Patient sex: M
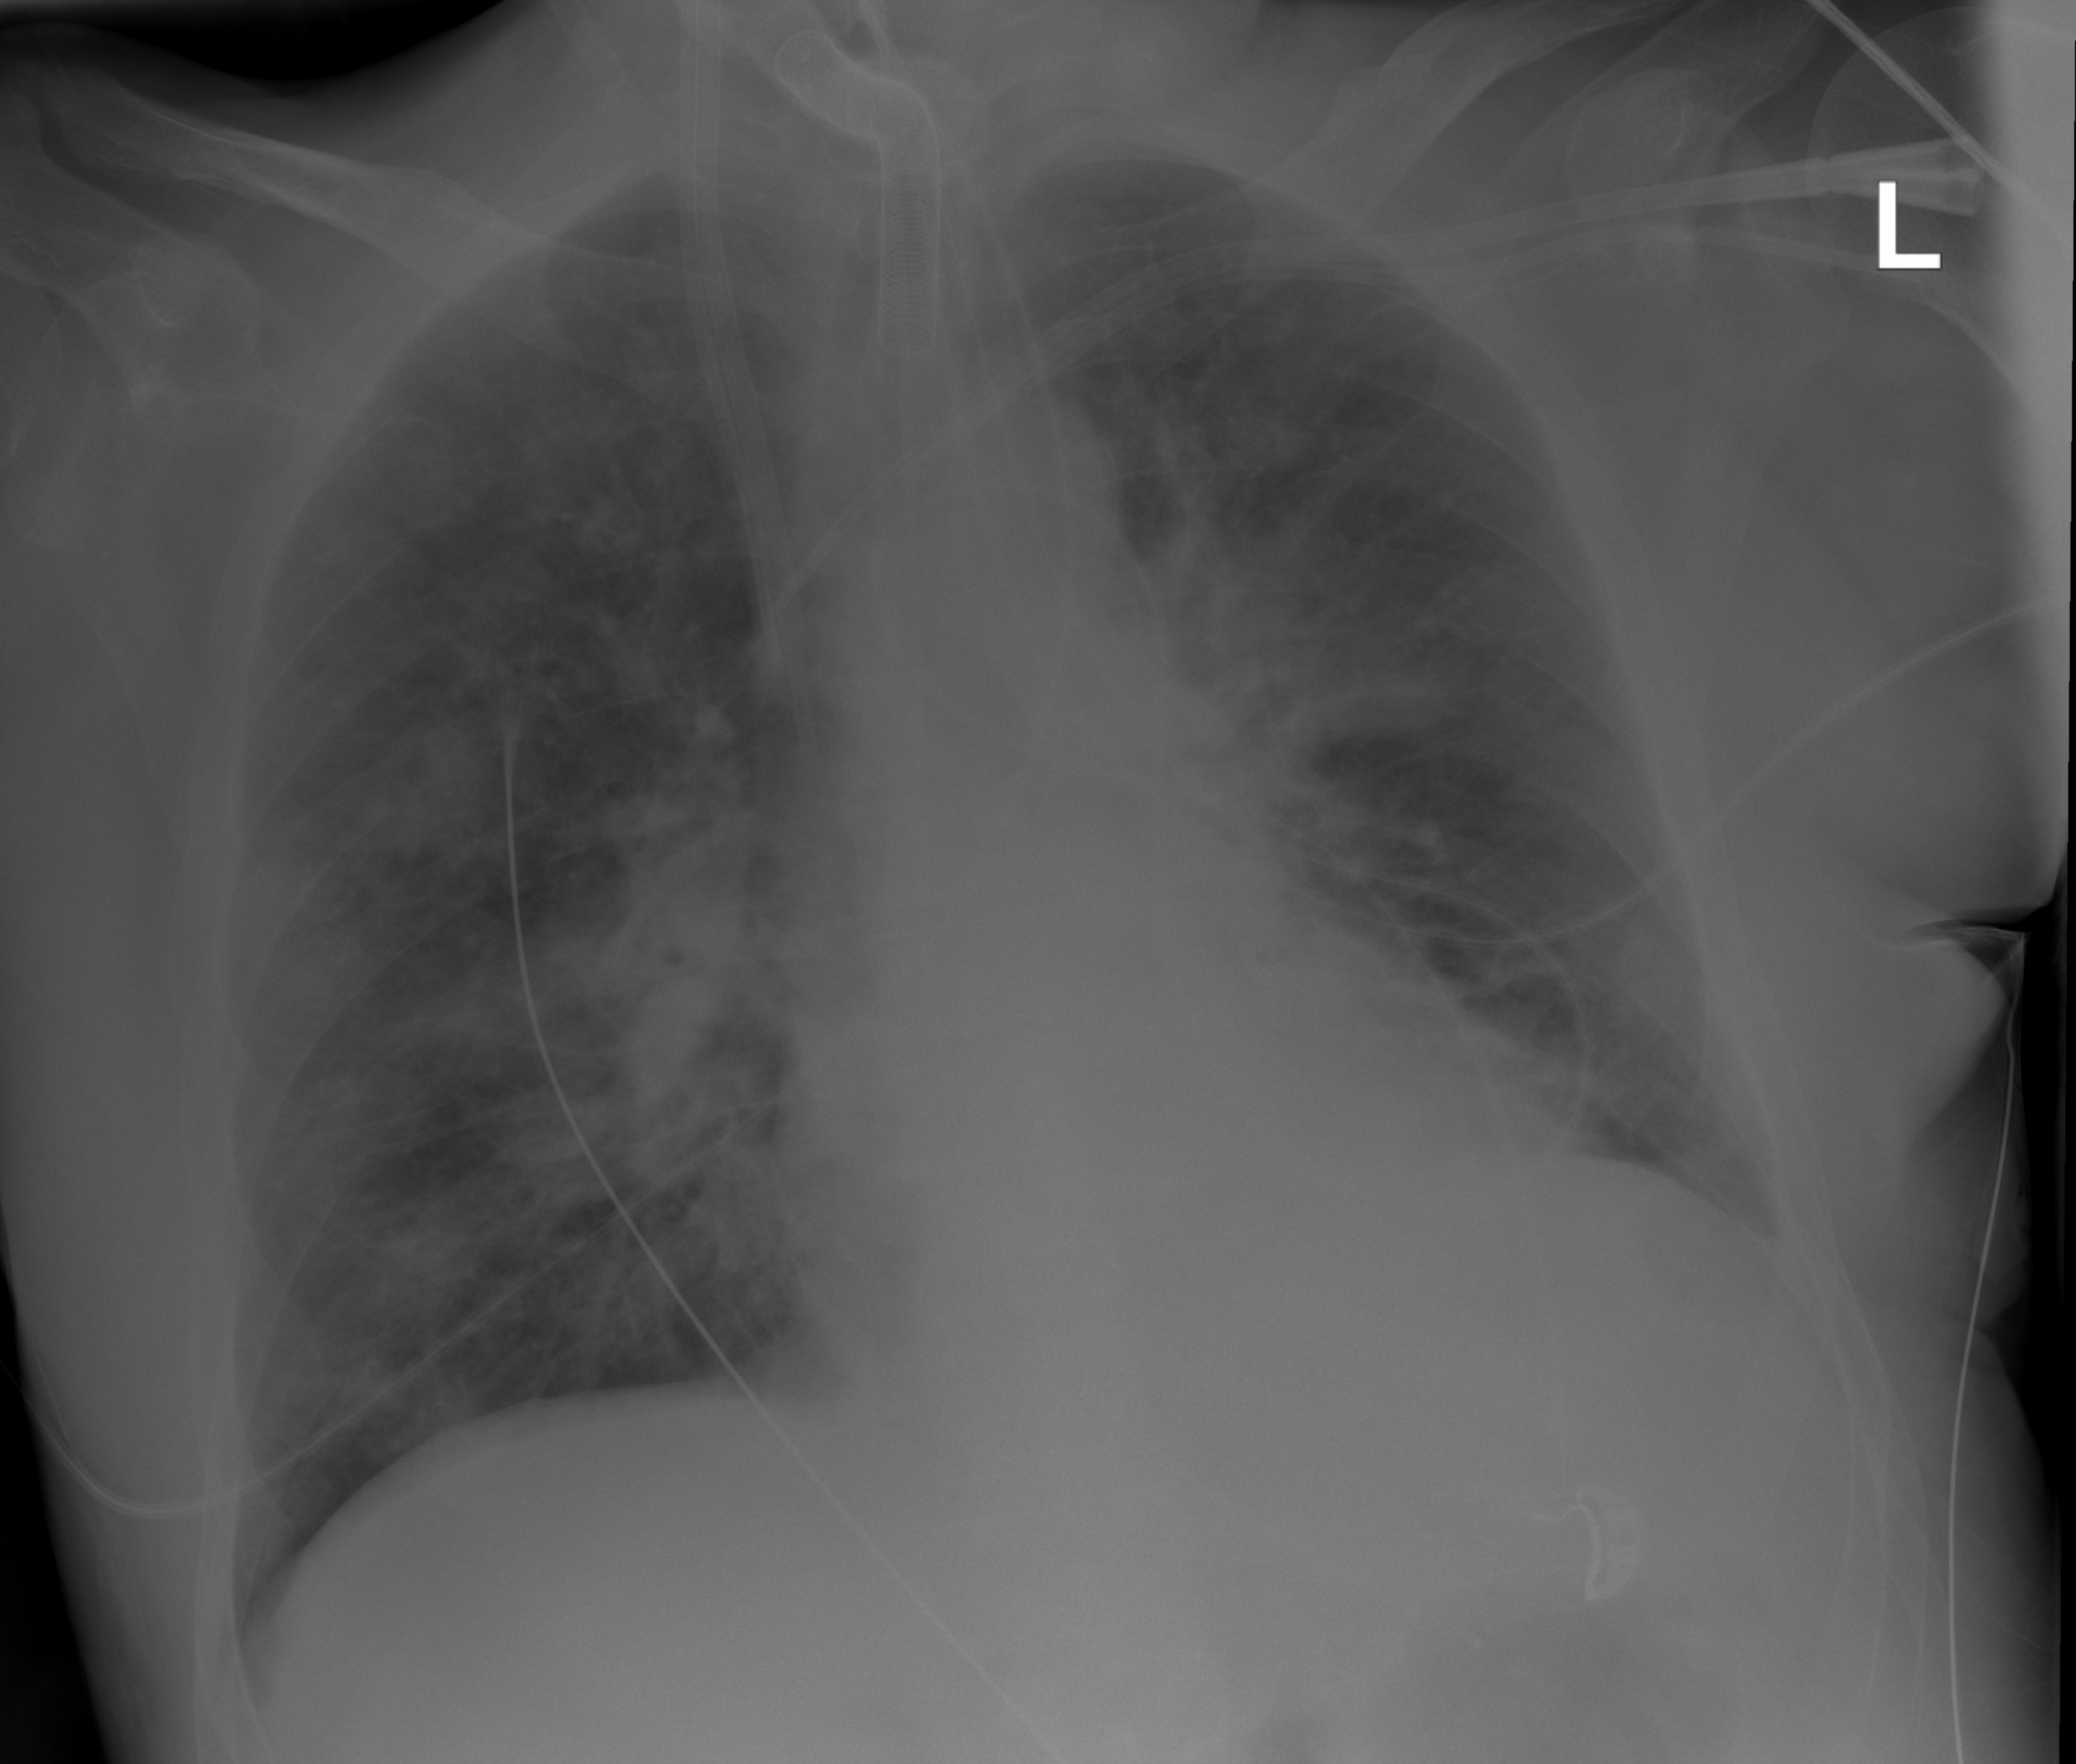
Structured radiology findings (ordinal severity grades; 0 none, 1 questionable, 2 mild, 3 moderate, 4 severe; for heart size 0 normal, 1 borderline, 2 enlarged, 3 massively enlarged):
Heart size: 1
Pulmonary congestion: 2
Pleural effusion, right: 0
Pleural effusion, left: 0
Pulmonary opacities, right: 3
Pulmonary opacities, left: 2
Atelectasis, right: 2
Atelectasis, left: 0